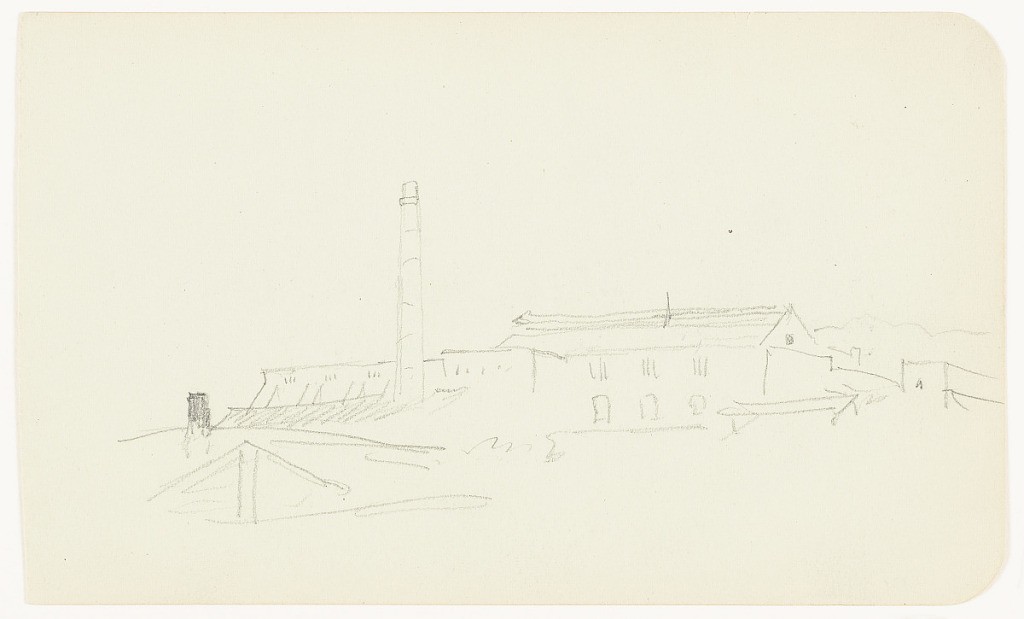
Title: Factory, Mexico
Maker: Frederic Edwin Church, American, 1826–1900
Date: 1883–1884
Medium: Graphite on light green wove paper; verso: graphite
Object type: Drawing
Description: Architecture sketch showing a view of a factory in Mexico. At center, a tall smokestack rises out of a complex of varied buildings. At center right, a large warehouse-type structure is visible, while the roof of another structure with a chimney is shown in the lower left corner.

Verso: Figure and landscape sketches showing views of a standing man and a distant city in Mexico. At upper left, a standing man is shown in left profile as he holds a long rifle to his chest, which rests on the ground. He wears a brimmed cap and what appears to be a cape. Beside him at right are details of his face, hat, and legs. At lower center, a view of a cluster of distant city buildings is included.